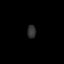
Tissue: skin
Cell type: Epithelial cells
Senescence score: 0.8453
Nuclear area (px): 110
Mean DAPI intensity: 48.745